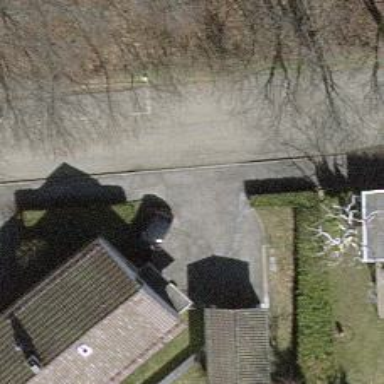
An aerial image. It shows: Hedge with evergreen leaves.